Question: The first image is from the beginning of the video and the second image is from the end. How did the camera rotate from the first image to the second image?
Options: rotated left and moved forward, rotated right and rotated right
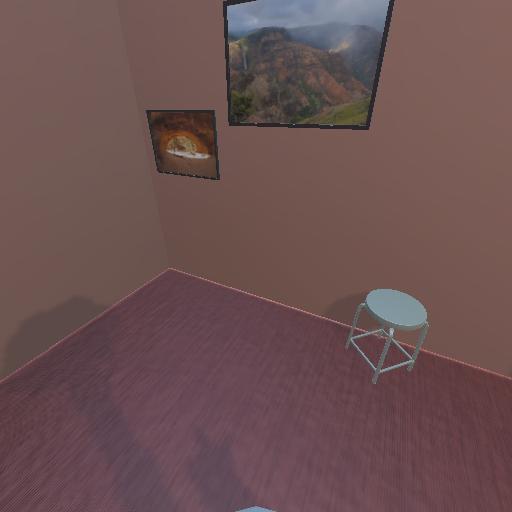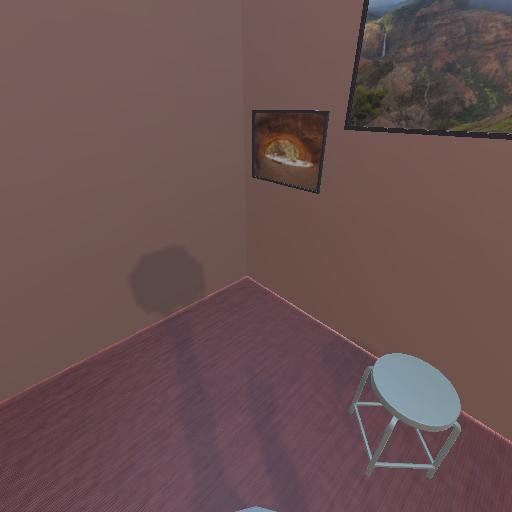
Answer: rotated left and moved forward